Question: Here's the image of what I'm trying to achieve for better explanation

What I'm dealing with is:
- - <URL>- - -
<URL>.
<URL>
'''
<div class="holdmetight">
<div class="prev"><a href="/">TITLE OF PREVIOUS POST HERE</a></div>
<div class="next"><a href="/">TITLE OF NEXT POST HERE</a></div>
</div>
.holdmetight {width:100%; max-width:1023px; position:relative; display:block; }
.next, .prev { min-height:35px; height:100%; text-align:center; height:100px;}
.prev { display:block; background:#CCC; width: 100% auto; }
.next {float:left; border-right:1px solid #eceff0; background: #AAA;}
'''
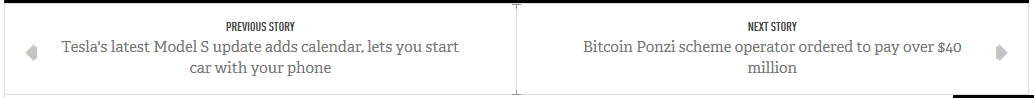
Answer: Here is a basic layout with 'display: table'.
Benefits of 'display: table':
- Easily vertically center the text with 'vertical-align: middle'- Both divs maintain the same height based on the others content
<URL>
HTML / CSS
'''
.holdmetight {
display: table;
border: solid 1px #000;
border-top: solid 2px #000;
}
/* the > selector targets direct div children of .holdmetight */
.holdmetight > div {
display: table-cell;
vertical-align: middle;
background: #aaa;
padding: 10px;
text-align: center;
width: 50%;
}
.prev {
border-right: solid 1px #000;
}
'''
'''
<div class="holdmetight">
<div class="prev">
<a href="/">
TITLE OF PREVIOUS POST HERE.
This is a particulary long title
that will push both divs down.
</a>
</div>
<div class="next">
<a href="/">
TITLE OF NEXT POST HERE
</a>
</div>
</div>
'''